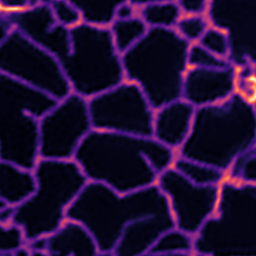
Label: Super-resolution ER image